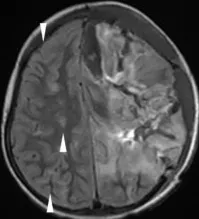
Right cerebral hemispheric lesions. With no additional lesions as compared to the previous MRI (arrowheads indicate hypersignal abnormalities).
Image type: radiology (mri)